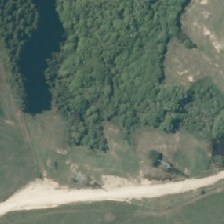
Land cover: herbaceous_freshwater_vege